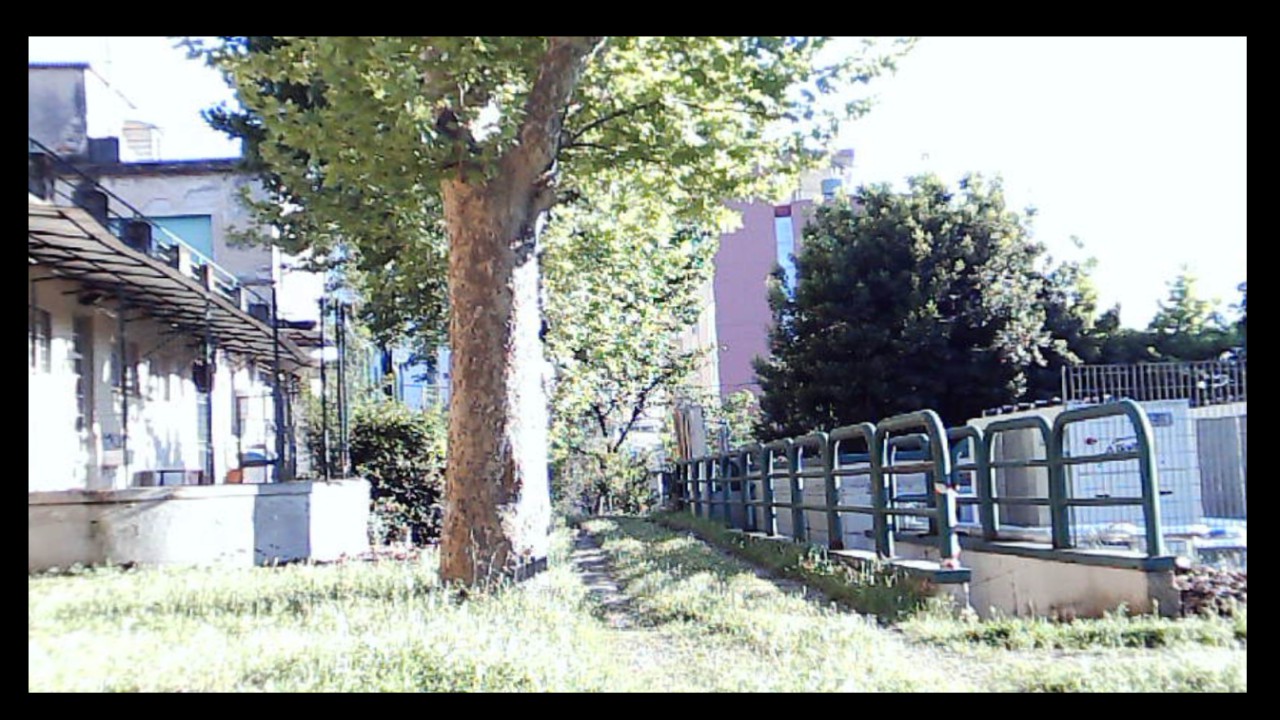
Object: Betafpv air75